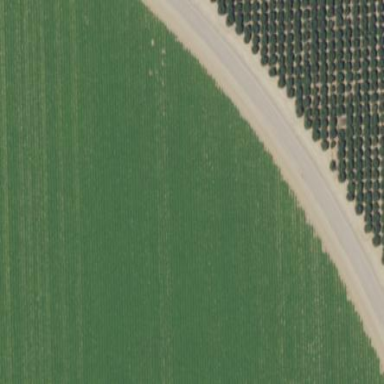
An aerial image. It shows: Orchard filled with persimmon trees.